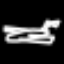
Label: airplane